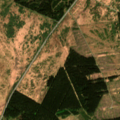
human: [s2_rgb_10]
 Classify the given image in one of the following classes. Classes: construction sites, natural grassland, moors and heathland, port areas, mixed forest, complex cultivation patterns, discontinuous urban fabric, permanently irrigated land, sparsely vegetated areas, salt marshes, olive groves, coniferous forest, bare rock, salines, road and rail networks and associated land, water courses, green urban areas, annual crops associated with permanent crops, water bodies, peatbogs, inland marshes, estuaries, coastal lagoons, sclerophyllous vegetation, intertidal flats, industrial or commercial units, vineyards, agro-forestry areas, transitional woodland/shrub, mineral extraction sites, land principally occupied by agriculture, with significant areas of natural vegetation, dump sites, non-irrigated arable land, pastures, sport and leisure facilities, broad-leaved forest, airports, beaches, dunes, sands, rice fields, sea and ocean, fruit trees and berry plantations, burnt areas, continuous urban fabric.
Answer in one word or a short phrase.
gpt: coniferous forest, transitional woodland/shrub, peatbogs